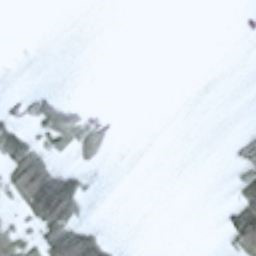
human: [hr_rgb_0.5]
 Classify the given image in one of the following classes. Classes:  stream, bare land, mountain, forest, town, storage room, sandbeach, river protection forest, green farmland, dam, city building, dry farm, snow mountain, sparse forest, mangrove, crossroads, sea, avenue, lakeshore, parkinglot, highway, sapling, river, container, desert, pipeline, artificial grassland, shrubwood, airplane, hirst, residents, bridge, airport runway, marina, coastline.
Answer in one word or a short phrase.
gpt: snow mountain